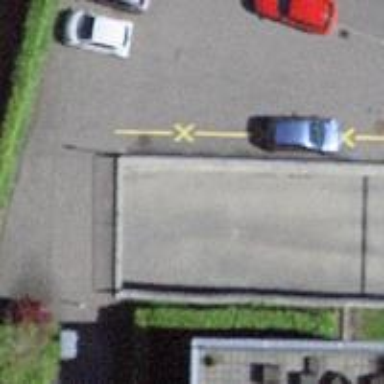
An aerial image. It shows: Parking entrance.